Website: walmart
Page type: address-validator
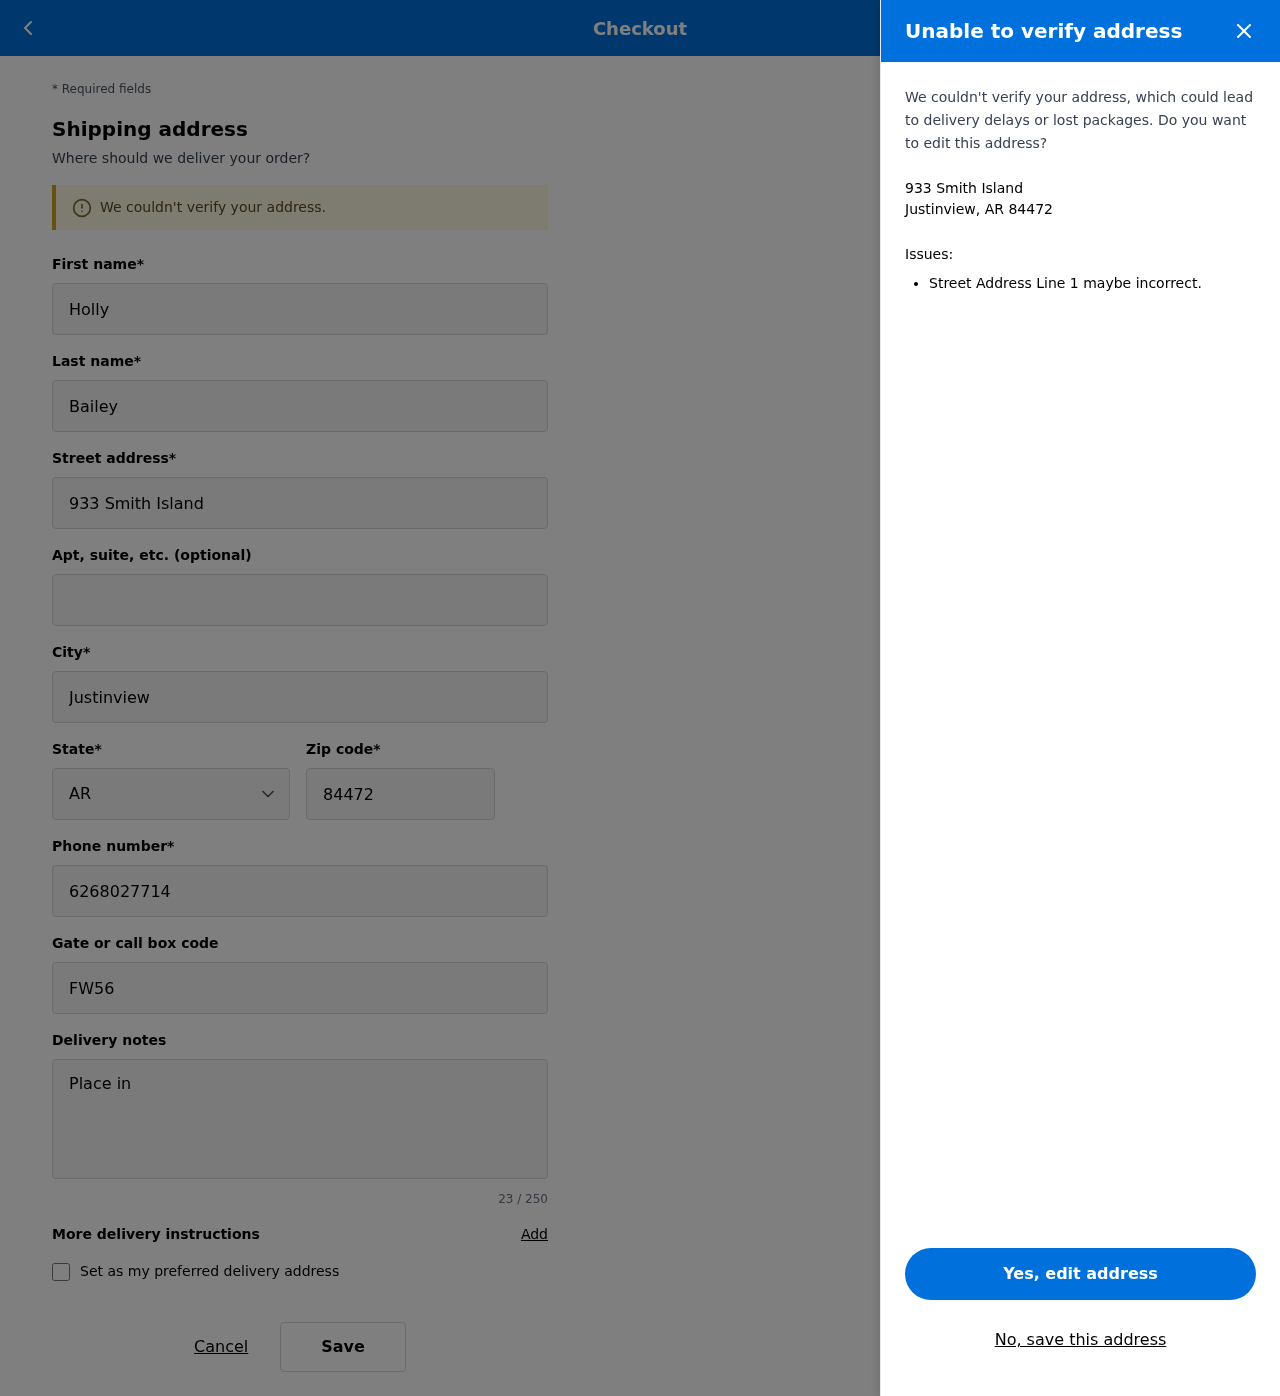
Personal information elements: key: PII_CITY_STATE_ZIP
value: Justinview, AR 84472
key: PII_DELIVERY_INSTRUCTIONS
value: Place in package locker
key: PII_STATE_ABBR
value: AR
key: PII_STREET
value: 933 Smith Island
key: PII_FIRSTNAME
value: Holly
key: PII_LASTNAME
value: Bailey
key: PII_CITY
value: Justinview
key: PII_POSTCODE
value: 84472
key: PII_PHONE
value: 6268027714
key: PII_SECURITY_CODE
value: FW56